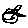
Label: circle